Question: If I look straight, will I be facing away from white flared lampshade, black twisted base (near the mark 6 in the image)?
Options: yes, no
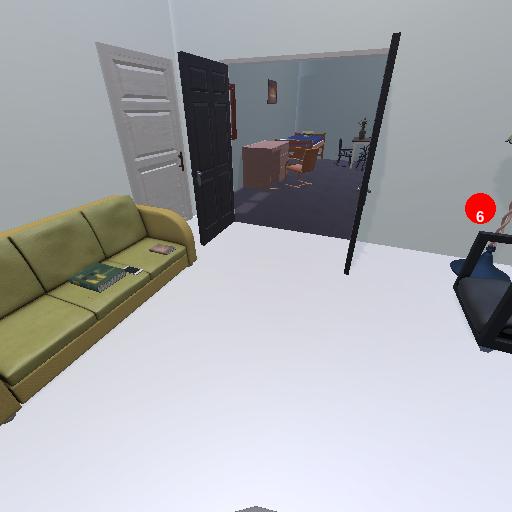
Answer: yes